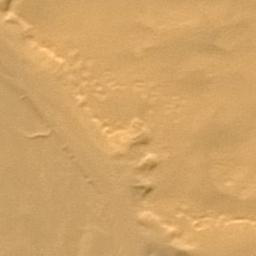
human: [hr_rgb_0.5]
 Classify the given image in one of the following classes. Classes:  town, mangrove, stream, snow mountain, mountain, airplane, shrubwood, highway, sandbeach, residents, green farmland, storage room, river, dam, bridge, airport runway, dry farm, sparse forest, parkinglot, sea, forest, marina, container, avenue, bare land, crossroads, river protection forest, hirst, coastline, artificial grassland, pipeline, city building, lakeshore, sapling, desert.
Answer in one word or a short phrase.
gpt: desert